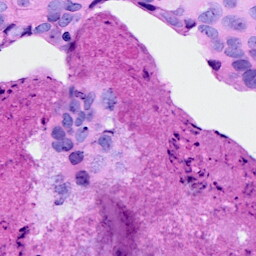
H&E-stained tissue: Breast